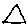
Label: triangle